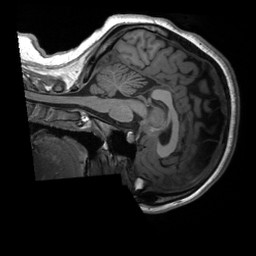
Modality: T1w
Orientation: sagittal
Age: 19
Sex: female
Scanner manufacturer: siemens
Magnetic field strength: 3 T
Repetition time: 2.3 s
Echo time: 0.00232 s